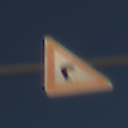
Verkehrszeichen: KurveRechts
Umgebung: Outdoor, Nature
Tageszeit: MorningAfternoon
Wetter: Clear
Licht: Natural
Jahreszeit: Summer
Kontrast: HighContrast